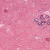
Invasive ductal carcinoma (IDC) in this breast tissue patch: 0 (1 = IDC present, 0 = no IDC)